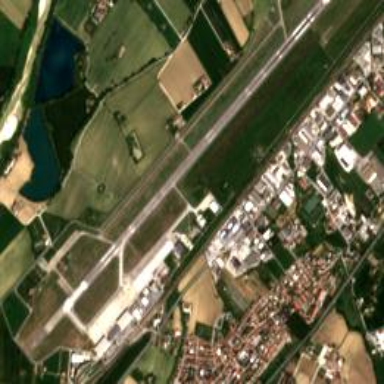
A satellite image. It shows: International public aerodrome.